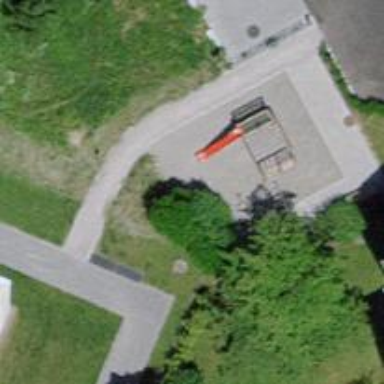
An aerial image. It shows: Playground featuring slide.